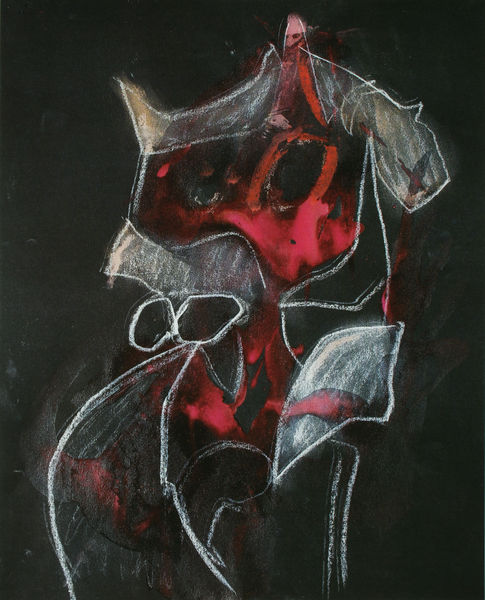
Titel: Sans titre
Künstler: Roberto Matta
Standort: Paris
Institution: Privatsammlung
Schlagwörter: weiß, sitzen, kreide, schwarz, zeichnung, rot, schleier, tier, schleife, mensch, auge, dunkelheit, mantel, schleifen, umrisse, perspektive, abstrakt, modern, formen, linien, transparenz, katze, maske, kohle, torso, traum, schraffur, brille, konturen, karton, real, teufel, wesen, bänder, geist, irreal, sonnenbrille, schauder